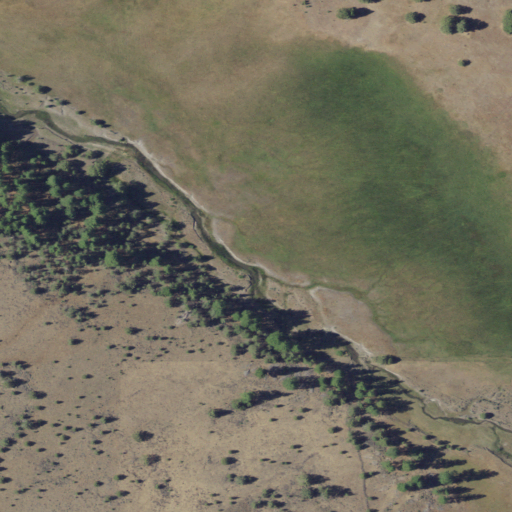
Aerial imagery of valley in California named Fandango Valley containing woody wetlands, shrub, evergreen forest, herbaceous wetlands, and grassland